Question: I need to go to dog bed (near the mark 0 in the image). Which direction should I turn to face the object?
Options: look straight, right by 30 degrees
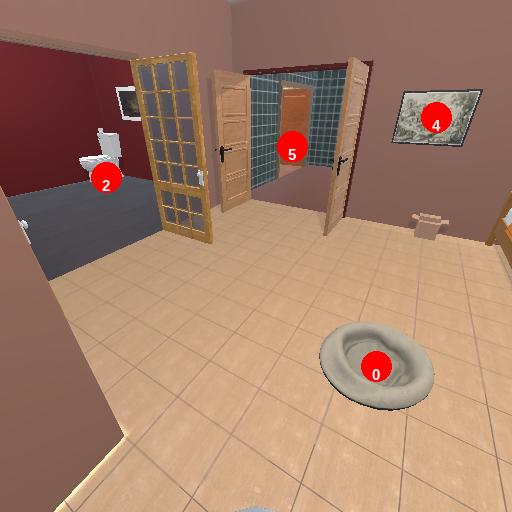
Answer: look straight